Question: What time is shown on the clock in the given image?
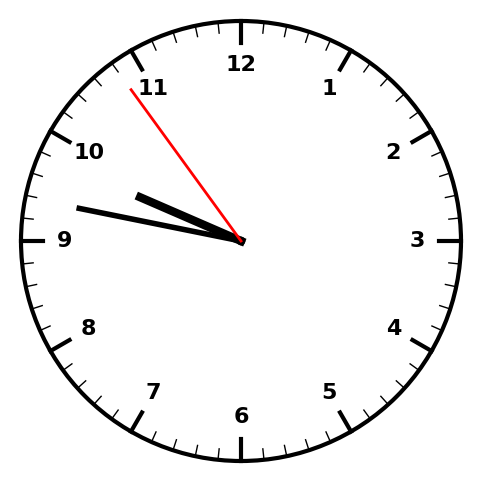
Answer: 09:46:54